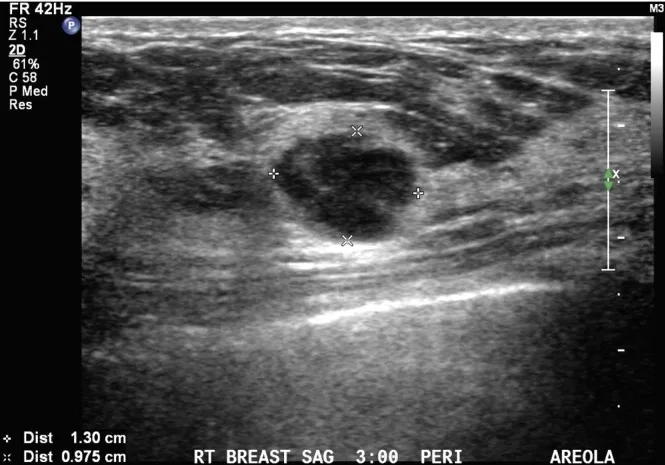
Ultrasound of right breast showing a heterogeneous, hypoechoic nodule.
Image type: radiology (ultrasound)